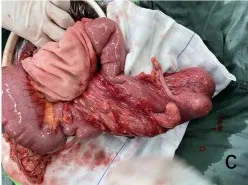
Representative surgical images. (A-E) Images from various stages of the operation showing the overlap of the small intestine and colon. The colon is free and not fixed and the cyst is located in the ileocecal region.
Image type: medical_photograph (other_medical_photograph)